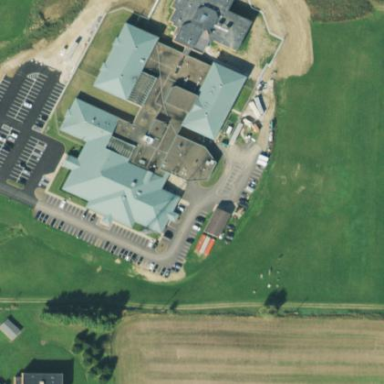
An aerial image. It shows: Prison.